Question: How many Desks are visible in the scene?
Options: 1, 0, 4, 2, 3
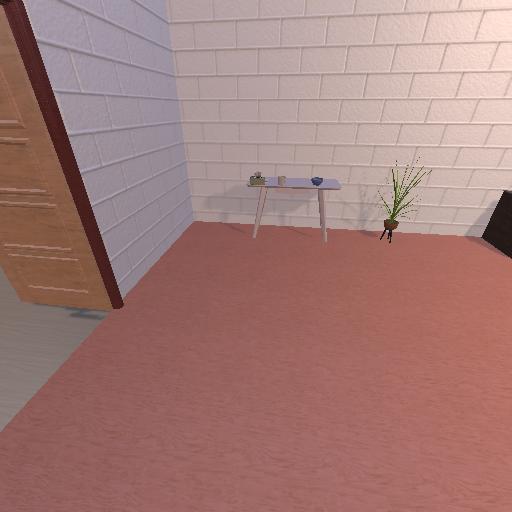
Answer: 1